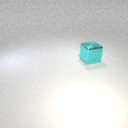
large cyan metal cube